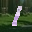
Label: 1